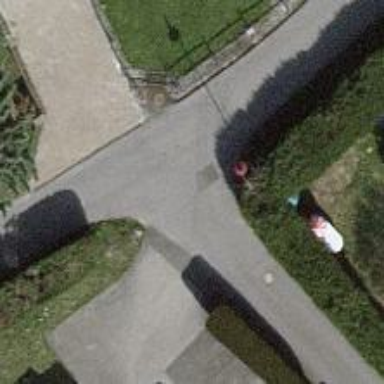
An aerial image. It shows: Driveway made of paving stones.